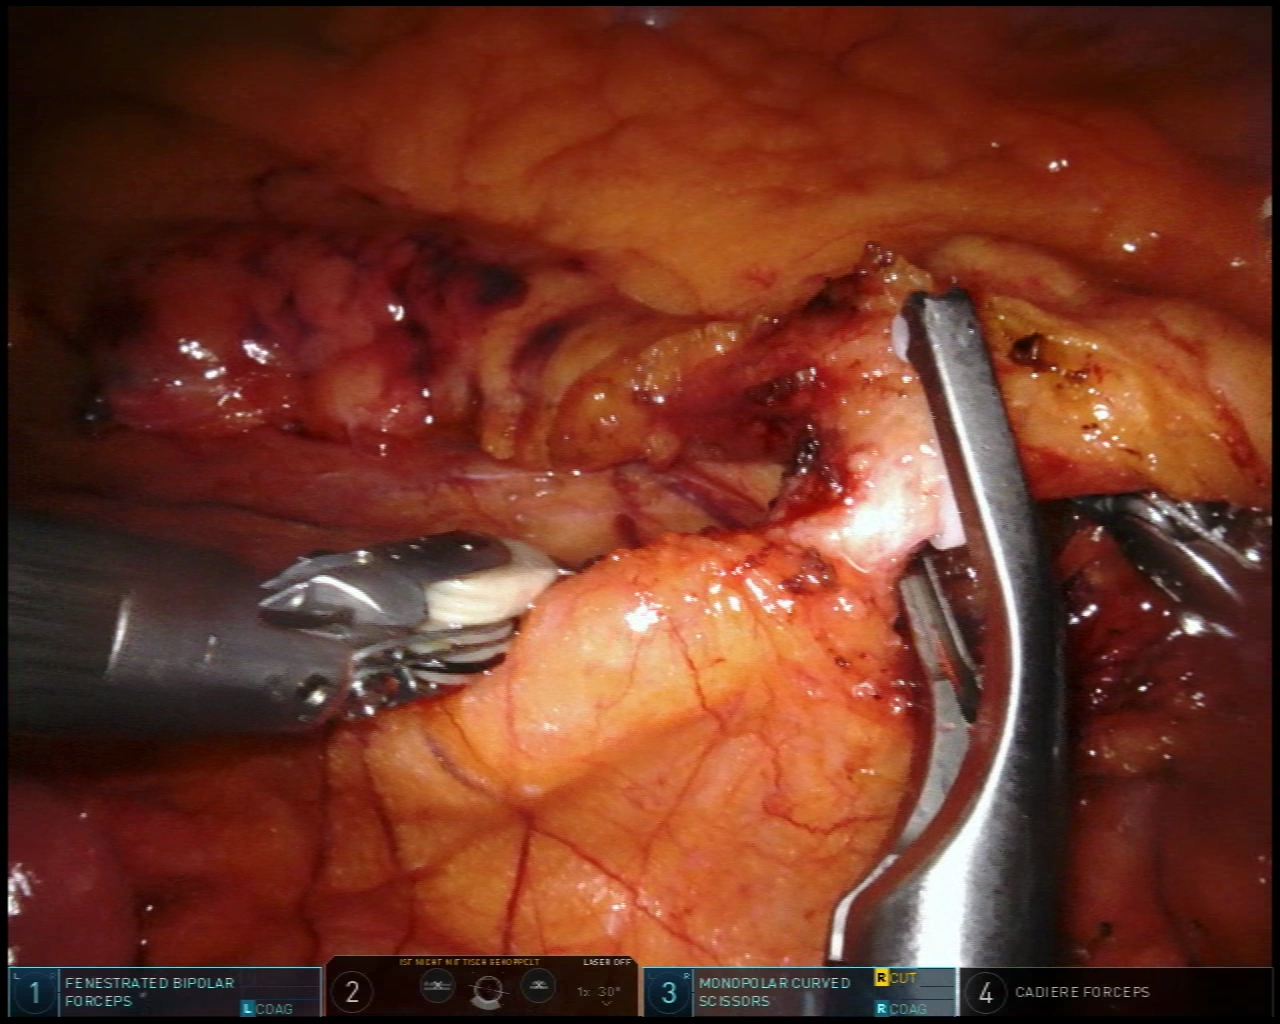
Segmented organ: inferior_mesenteric_artery
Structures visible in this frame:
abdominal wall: no
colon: no
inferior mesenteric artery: yes
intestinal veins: no
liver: no
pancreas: no
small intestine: no
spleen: no
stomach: no
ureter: no
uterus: no
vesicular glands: no